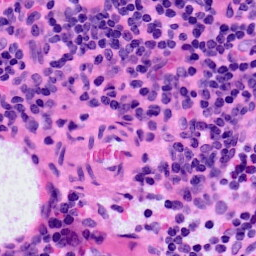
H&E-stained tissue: LymphNode